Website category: book
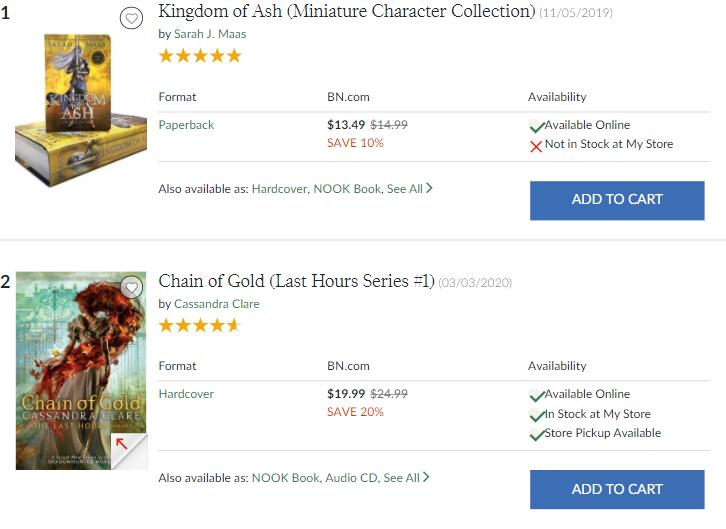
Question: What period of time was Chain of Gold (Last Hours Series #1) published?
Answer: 03/03/2020

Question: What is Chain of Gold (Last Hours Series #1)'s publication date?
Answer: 03/03/2020

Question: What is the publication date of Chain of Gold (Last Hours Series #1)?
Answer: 03/03/2020

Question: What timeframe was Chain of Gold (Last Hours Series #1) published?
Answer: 03/03/2020

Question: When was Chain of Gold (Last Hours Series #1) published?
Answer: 03/03/2020

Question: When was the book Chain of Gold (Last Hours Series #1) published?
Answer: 03/03/2020

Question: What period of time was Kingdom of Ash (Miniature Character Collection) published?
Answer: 11/05/2019

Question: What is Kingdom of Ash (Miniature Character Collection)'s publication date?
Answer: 11/05/2019

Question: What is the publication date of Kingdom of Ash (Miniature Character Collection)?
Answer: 11/05/2019

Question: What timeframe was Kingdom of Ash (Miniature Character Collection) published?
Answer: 11/05/2019

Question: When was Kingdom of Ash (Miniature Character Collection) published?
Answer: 11/05/2019

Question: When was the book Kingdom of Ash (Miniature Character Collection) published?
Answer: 11/05/2019

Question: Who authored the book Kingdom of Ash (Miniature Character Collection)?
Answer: Sarah J. Maas

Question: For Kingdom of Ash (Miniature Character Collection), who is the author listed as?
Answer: Sarah J. Maas

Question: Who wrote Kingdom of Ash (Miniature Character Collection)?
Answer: Sarah J. Maas

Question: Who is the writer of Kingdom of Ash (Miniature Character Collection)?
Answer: Sarah J. Maas

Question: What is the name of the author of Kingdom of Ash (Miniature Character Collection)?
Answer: Sarah J. Maas

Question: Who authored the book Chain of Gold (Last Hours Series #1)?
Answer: Cassandra Clare

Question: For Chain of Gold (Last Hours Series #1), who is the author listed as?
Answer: Cassandra Clare

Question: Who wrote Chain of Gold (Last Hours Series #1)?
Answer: Cassandra Clare

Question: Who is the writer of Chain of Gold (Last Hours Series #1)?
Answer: Cassandra Clare

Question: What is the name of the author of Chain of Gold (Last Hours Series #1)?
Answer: Cassandra Clare

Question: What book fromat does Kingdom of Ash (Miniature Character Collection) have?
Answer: Paperback

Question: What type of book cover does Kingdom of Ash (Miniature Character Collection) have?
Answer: Paperback

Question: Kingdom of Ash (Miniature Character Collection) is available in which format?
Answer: Paperback

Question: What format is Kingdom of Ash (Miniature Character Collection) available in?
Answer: Paperback

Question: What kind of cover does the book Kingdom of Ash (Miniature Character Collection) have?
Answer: Paperback

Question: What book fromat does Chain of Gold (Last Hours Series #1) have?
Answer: Hardcover

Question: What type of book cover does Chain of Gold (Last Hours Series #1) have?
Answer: Hardcover

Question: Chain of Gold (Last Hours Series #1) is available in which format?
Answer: Hardcover

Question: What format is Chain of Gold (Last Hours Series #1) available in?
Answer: Hardcover

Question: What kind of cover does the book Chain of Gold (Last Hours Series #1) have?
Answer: Hardcover

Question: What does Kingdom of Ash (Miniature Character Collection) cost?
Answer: $13.49

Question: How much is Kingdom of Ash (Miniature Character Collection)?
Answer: $13.49

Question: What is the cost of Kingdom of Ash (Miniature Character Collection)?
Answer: $13.49

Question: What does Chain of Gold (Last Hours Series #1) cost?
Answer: $19.99

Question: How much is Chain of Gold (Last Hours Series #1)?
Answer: $19.99

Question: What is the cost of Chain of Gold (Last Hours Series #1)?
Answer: $19.99

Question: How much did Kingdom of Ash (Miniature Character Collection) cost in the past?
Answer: $14.99

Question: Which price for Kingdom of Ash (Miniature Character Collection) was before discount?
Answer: $14.99

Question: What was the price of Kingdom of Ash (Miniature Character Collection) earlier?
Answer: $14.99

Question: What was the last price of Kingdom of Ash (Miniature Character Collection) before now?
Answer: $14.99

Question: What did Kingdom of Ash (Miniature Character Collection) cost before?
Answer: $14.99

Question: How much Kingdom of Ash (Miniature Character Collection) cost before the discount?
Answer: $14.99

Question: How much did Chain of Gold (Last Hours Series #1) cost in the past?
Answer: $24.99

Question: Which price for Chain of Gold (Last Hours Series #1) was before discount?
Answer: $24.99

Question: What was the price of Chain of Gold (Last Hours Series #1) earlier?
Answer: $24.99

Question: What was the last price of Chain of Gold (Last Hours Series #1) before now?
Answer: $24.99

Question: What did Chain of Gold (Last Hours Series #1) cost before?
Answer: $24.99

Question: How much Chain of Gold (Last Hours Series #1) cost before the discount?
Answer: $24.99

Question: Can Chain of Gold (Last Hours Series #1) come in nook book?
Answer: yes

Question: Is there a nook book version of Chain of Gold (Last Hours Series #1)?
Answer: yes

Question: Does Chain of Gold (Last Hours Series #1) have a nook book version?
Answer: yes

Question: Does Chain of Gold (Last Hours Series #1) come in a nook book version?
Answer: yes

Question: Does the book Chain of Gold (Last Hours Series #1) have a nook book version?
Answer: yes

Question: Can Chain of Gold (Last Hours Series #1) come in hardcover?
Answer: no

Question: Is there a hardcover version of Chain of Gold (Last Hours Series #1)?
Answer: no

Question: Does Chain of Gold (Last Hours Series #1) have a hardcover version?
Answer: no

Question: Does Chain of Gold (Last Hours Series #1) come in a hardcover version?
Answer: no

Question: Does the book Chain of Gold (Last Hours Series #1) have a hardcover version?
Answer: no

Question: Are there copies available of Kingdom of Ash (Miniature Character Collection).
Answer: yes

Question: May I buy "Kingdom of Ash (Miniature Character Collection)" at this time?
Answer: yes

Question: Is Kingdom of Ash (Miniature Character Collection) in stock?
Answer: yes

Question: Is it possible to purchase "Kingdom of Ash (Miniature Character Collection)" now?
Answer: yes